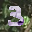
Label: 3